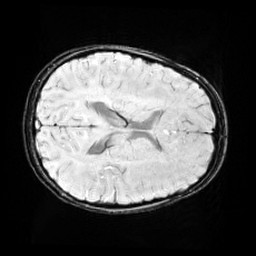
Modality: SWI
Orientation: axial
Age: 11
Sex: female
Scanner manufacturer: siemens
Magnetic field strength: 3 T
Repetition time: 0.027 s
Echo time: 0.02 s